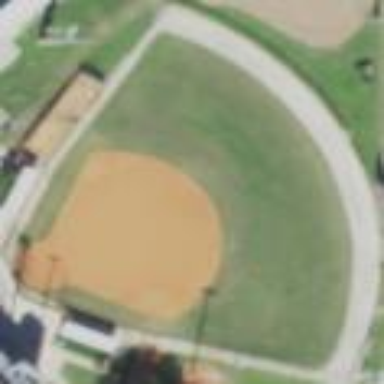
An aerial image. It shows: Softball pitch for leisure land activities.